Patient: sex M, age 64
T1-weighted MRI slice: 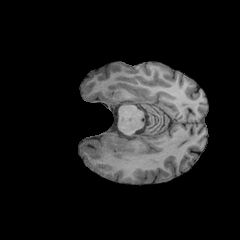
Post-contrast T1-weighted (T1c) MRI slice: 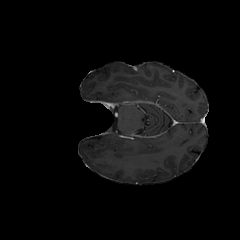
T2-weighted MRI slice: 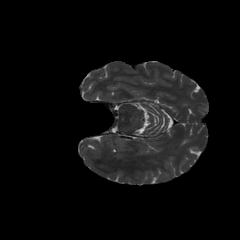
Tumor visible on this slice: no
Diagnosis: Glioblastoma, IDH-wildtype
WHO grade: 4